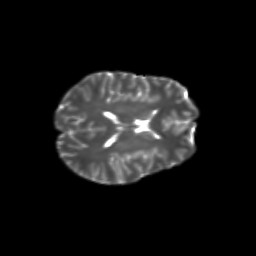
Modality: T2w
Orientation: axial
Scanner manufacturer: siemens
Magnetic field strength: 3 T
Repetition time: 9.2 s
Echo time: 0.084 s